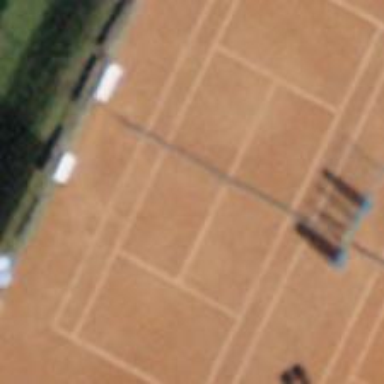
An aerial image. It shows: Tennis court on the leisure land pitch.